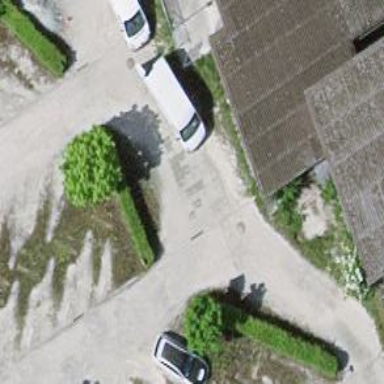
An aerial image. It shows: Parking aisle with fine gravel surface.